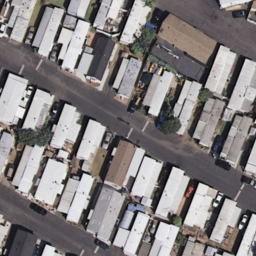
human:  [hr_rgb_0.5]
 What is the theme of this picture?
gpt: mobile home park

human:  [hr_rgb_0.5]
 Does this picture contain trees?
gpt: yes

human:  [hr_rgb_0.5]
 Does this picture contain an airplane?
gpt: no

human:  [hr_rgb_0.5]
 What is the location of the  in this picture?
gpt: i cannot see it